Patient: sex M, age 52
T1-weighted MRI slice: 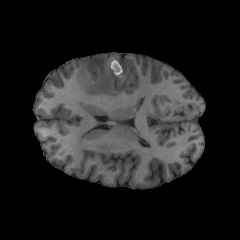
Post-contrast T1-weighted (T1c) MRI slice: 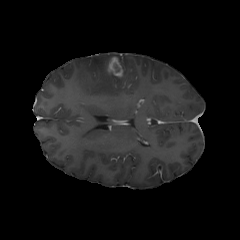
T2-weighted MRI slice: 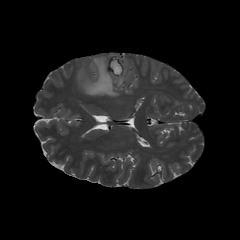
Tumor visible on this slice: yes
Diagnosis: Glioblastoma, IDH-wildtype
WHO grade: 4